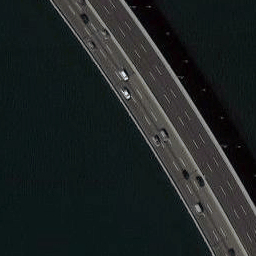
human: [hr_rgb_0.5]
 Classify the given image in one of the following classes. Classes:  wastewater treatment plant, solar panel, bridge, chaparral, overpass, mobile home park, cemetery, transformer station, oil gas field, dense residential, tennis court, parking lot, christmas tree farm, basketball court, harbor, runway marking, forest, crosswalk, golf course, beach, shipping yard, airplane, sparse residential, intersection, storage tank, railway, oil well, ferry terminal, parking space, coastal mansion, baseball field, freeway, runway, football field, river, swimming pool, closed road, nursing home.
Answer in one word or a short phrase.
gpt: bridge